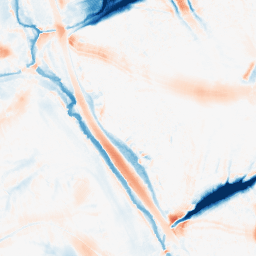
Category: morphological
Decomposition family: morphological
Decomposition parameters: operation: average
size: 20
Upsampling method: sinc_blackman
Upsampling parameters: scale: 2
kernel_size: 16
Upsampling scale: 2